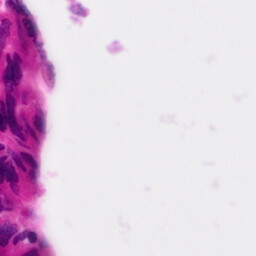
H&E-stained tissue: Pancreatic